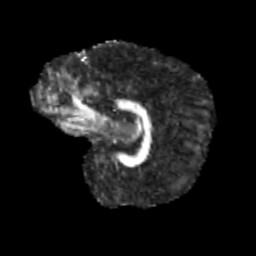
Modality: FA
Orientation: sagittal
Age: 13
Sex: male
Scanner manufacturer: siemens
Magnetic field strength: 3 T
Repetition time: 3.8 s
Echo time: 0.07 s